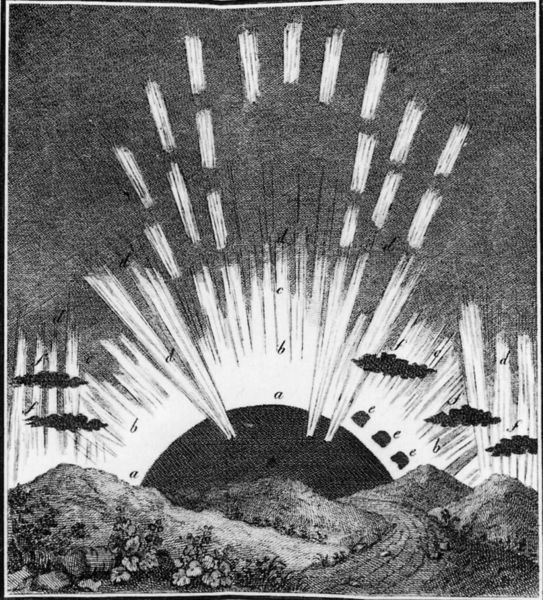
Titel: Aurora Borealis und Nordlicht Bd.II, Taf.3
Künstler: Pierre Bertholon du St. Lazare
Institution: Paris
Schlagwörter: himmel, schatten, wolken, landschaft, grau, licht, weiss, wiese, horizont, hügel, sonne, kraft, strahlen, druck, schwarzweiss, radierung, buchstaben, abbildung, systematik, energie, system, sphären, kleinbuchstaben